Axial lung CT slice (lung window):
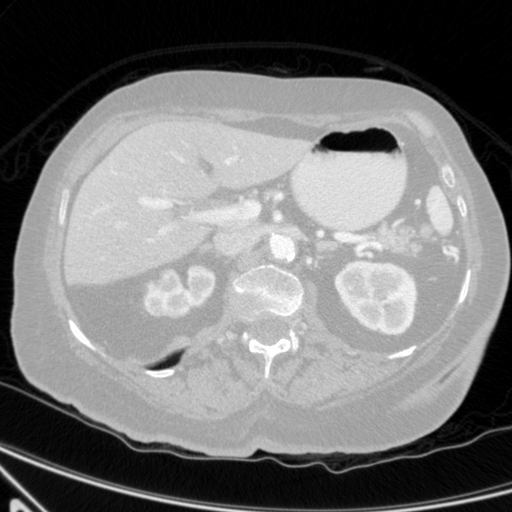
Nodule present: no